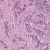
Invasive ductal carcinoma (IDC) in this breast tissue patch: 1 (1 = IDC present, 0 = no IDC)